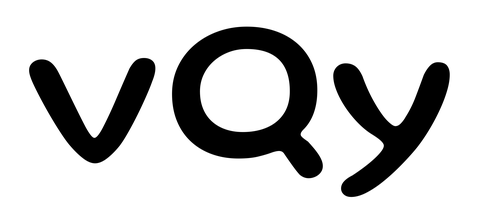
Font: Gluten_Regular